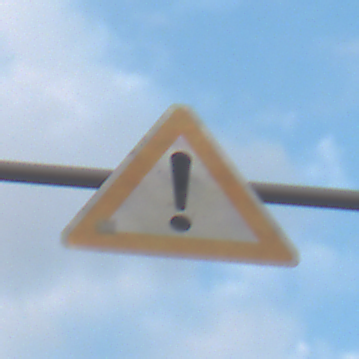
Verkehrszeichen: Gefahrenstelle
Umgebung: Outdoor, Nature
Tageszeit: SunriseSunset
Wetter: PartlyCloudy
Licht: Natural
Jahreszeit: NotSpecified
Kontrast: LowContrast